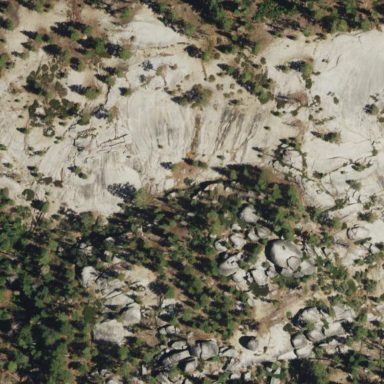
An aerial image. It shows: Landscape dominated by bare rock.